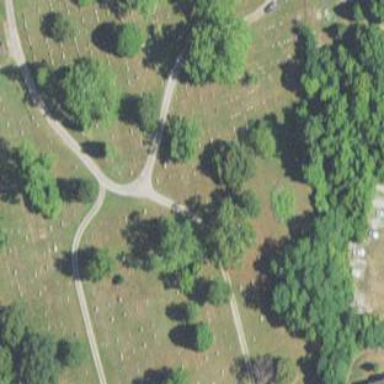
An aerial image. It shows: Cemetery.